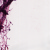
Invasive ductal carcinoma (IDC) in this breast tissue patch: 0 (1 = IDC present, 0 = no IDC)